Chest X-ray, PA view. Patient: 25 years old, sex M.
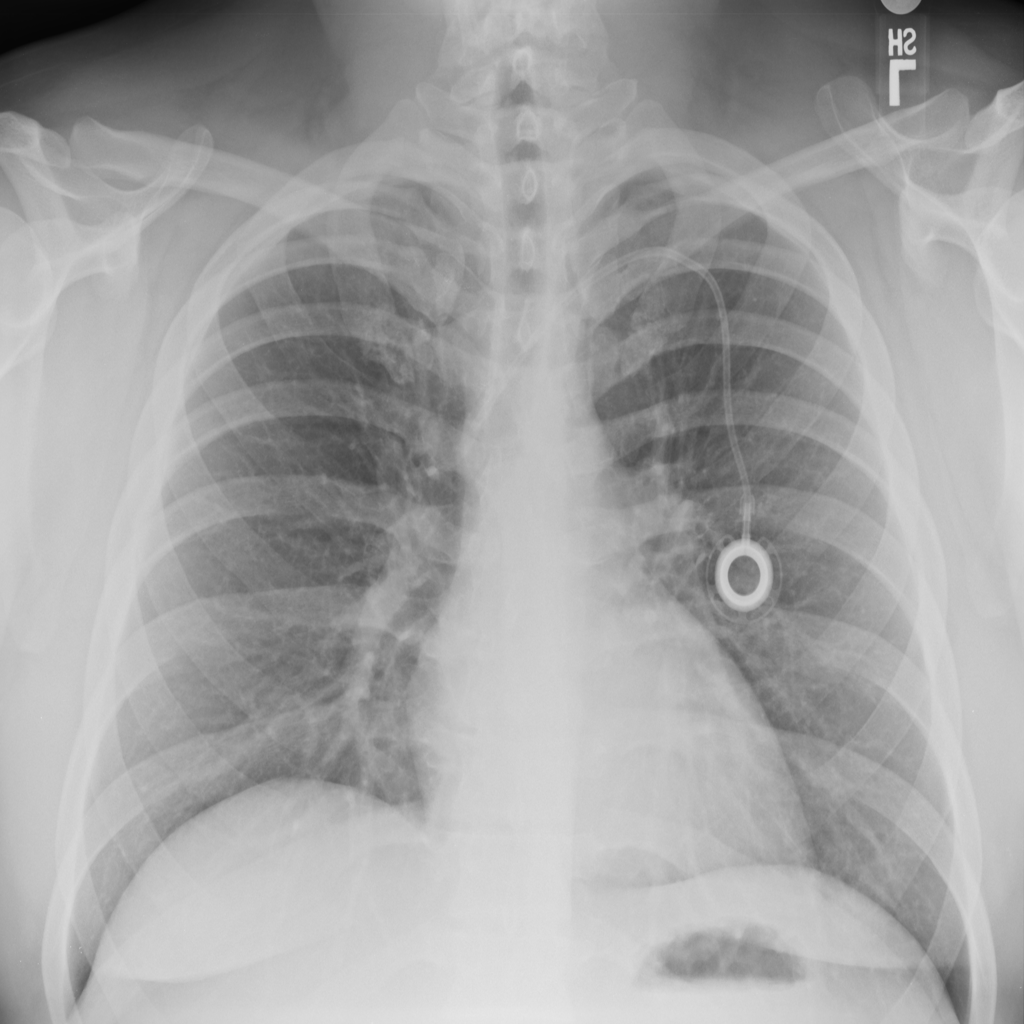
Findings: No Finding